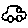
Label: car